Question: <URL> is used to draw a line on a square grid as are pixels for example.
The algorithm is partly based on the subdivision of the plane into 8 parts called octants.

The trick is to use symmetries to generalize the algorithm regardless of where the second point is located: firstly we "move" it to the first octant, then the calculations are made, and finally the generated points are converted back to their original octant.
Wikipedia provides a <URL> to perform the trick.
'''
function switchToOctantZeroFrom(octant, x, y)
switch(octant)
case 1: return (x, y)
case 2: return (y, x)
case 3: return (y, -x)
case 4: return (-x, y)
case 5: return (-x, -y)
case 6: return (-y, -x)
case 7: return (-y, x)
case 8: return (x, -y)
'''
Moreover, it is written that we just have to:
> flip the co-ordinate system on the input and output
This is based on the fact that these transpositions are in fact <URL> = x'
Without paying much attention to it, I first thought it would work.
But for cases 3 and 7, it does not work because it is not an involution.
For example:
'''
Case 4: (-5, 1) => (5, 1) => (-5, 1) // Good
Case 3: (-1, 5) => (5, 1) => (1, -5) // Not good
'''
We have to do the trick once again:
'''
Case 3: (-1, 5) => (5, 1) => (1, -5) => (-5, -1) => (-1, 5) // Good
'''
So, did I misunderstand something?
Or is it in fact a lack of precision in the drafting of the article on Wikipedia and should someone improve it?
Is there not a better way to make these transitions without that I need to use two functions 'switchToOctant_onInput' and 'switchToOctant_onOutput' (the obvious solution to this problem that I see now)?
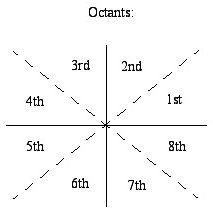
Answer: Octants 2, 4, 6, 8 are mapped to octant 1 by reflections which are involutive (self-inverse). Octant 5 is mapped to octant 1 by a 180 degree rotation which is also involutive. However, octants 7 and 3 are mapped to octant 1 by +-90 degree rotations which are not involutive. The mappings simply aren't involutive so there's nothing you can do about it. If you want an inverse function you have to write it.
The Wikipedia page is misleading because it says the function is a "flip" which suggests an involution.
There are three approaches I can think of to address the issue: 1) create an inverse function which is very similar except the cases for 3 and 7 are swapped (don't rename the existing function); 2) add cases for negative octants which represent the inverse function so that the inverse of 'switchOctant(3,x,y)' is 'switchOctant(-3,x,y)' which is the same as 'switchOctant(7,x,y)' (however you have to think carefully about octant 0 if you do this); or 3) reduce or eliminate the need for the geometric transformation function by enhancing your line drawing function. In particular, if you enhance the line drawing function to handle any line in the first quadrant (not just first octant!) you can use a geometric transformation mapping any quadrant to the first quadrant which involutive.
I just thought of one more "angle" on this question (so to speak): it is possible to map your 3rd octant to 1st octant by a reflection. A reflection by a line through the origin with inclination theta is given by
'''
x' = x * cos(2*theta) + y * sin(2*theta)
y' = x * sin(2*theta) - y * cos(2*theta)
'''
The line of reflection between 1st and 3rd octants has inclination 'theta = 45 + 45/2.0' degrees, so '2*theta = 135' degrees and we have
'''
x' = -sqrt(2)/2 * x + sqrt(2)/2 * y
y' = sqrt(2)/2 * x + sqrt(2)/2 * y
'''
Similar formulas can be used to map the 7th octant to the 1st. So it is possible to find an involution which maps each octant to the first octant. However, there are two problems with this mapping: 1) it's not continuous whereas the mapping given in the Wikipedia article is continuous (meaning there are no sudden jumps in the image of '(x,y)' as the point moves around the plane); and 2) it's not clear how to use integer arithmetic to effect the mapping.
Continuity is not just a theoretical issue. It becomes practical when you consider how you're going to map a point on the boundary between two octants. If you don't do that very carefully with a discontinuous map, you will definitely get incorrect results.
So this idea is not good, but I just thought I'd mention it for the sake of completeness.